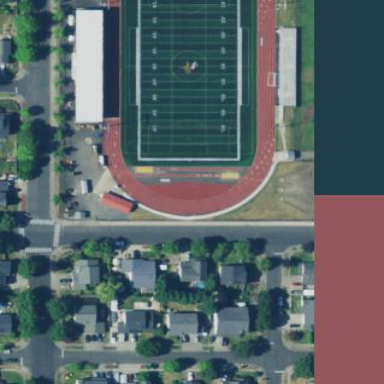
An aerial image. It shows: American football pitch for leisure and sport activities.